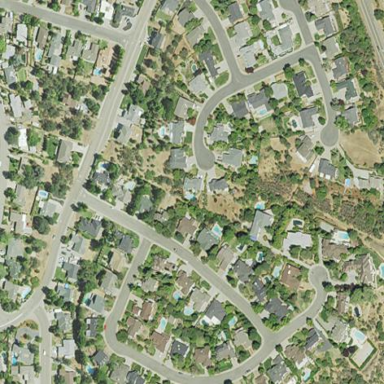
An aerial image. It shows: Residential area in subdivision.